Question: Hi guys (and gals) I'm just trying to align a form to the right of my navbar, right now I'm using a float, but the problem is once the window size becomes too small for it all to fit on one line, it jumps outside the navbar, instead of the navbar following with it, so my question is:
How can I align to the right, without float or absolute positioning. This is my code right now:
'''
.navbar .form {
float: right;
display: inline;
line-height: 43px;
}
'''
Also the padding on my 'hero-body' class causes the right side of the border to push out past the container, how can I fix that?
'''
.hero-body {
background: -webkit-linear-gradient(left, #FFFFFF 0, #FFFFFF 85%, #EEEEEE 100%);
border-radius: 5px;
box-shadow: 1px 1px 5px #ccc;
width: 100%;
}
'''
Demo: <URL>

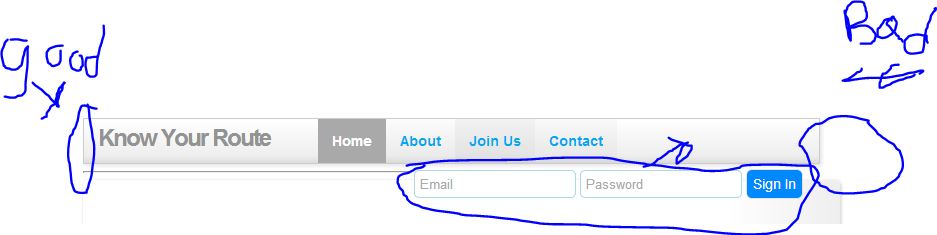
Answer: You can fix this by applying a clearfix on the '.navbar'.
'''
.clearfix:after {
visibility: hidden;
display: block;
font-size: 0;
content: " ";
clear: both;
height: 0;
}
.clearfix { display: inline-block; }
/* start commented backslash hack \*/
* html .clearfix { height: 1%; }
.clearfix { display: block; }
'''
'.clearfix'
'''
<div class="navbar clearfix">
'''
The navbar will now expand vertically to compensate for the lack of horizontal space.